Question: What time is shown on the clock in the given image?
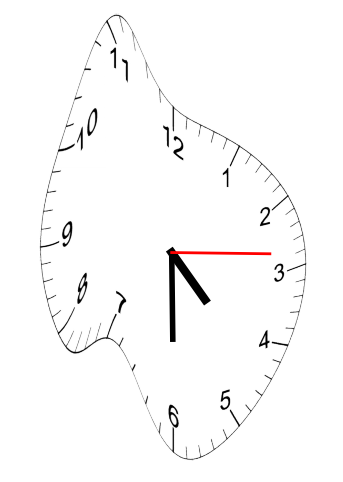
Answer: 04:30:14